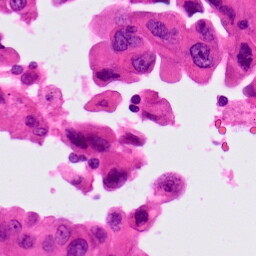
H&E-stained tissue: Lung